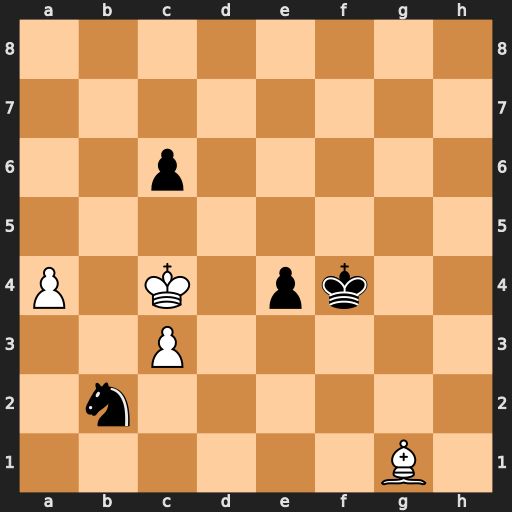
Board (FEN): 8/8/2p5/8/P1K1pk2/2P5/1n6/6B1
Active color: w
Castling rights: -
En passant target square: -
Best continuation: Kb3 Nxa4 Kxa4 e3 Kb3 Kf3 Kc2